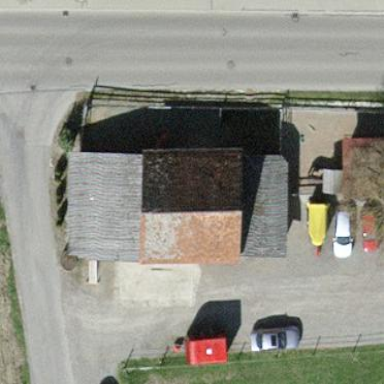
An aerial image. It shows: Shed building.